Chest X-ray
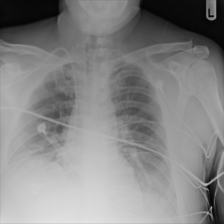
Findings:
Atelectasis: negative
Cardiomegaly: negative
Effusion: negative
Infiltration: negative
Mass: negative
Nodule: negative
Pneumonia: negative
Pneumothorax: negative
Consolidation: negative
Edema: negative
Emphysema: negative
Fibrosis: negative
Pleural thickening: negative
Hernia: negative